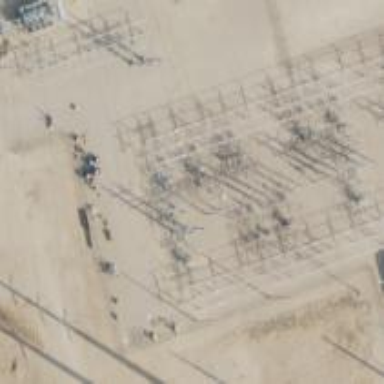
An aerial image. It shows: Switch used for power control.